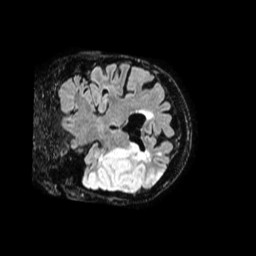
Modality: FLAIR
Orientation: coronal
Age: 85
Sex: female
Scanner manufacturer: philips
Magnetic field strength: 1.5 T
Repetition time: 4.8 s
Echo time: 0.3477 s